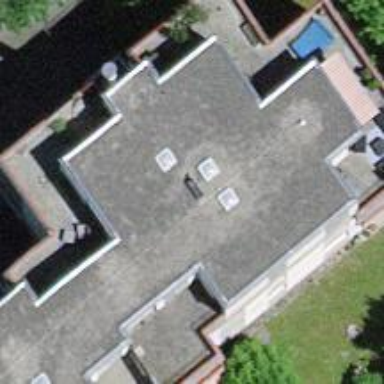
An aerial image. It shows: Flat-roofed residential building.